Question: I am having some problems with Internet Explorer. I have a 'Window' with one 'Fieldset' containing a few 'Components' - all ExtJS elements.
The window is resizable and I the scrollbars to appear when the user resizes the window to a size smaller than the size required to show its contents.
This works fine in FireFox 3.6.x, but when using IE7 or IE8 I get the following result:

The code used to generate the above result is:
'''
<!DOCTYPE HTML PUBLIC "-//W3C//DTD HTML 4.01//EN" "http://www.w3.org/TR/html4/strict.dtd">
<html>
<head>
<meta http-equiv="Content-Type" content="text/html; charset=iso-8859-1">
<title>Online example</title>
<link rel="stylesheet" type="text/css" href="http://dev.sencha.com/deploy/dev/resources/css/ext-all.css" />
<script type="text/javascript" src="http://dev.sencha.com/deploy/dev/adapter/ext/ext-base.js"></script>
<script type="text/javascript" src="http://dev.sencha.com/deploy/dev/ext-all.js"></script>
</head>
<body>
<script type="text/javascript">
Ext.onReady(function(){
MyWindow = Ext.extend(Ext.Window, {
resizable: true,
closable: true,
width: 400,
closeAction: 'hide',
title: 'Window',
autoScroll: true,
layout: 'fit',
initComponent: function () {
var config = {
items:
[
{
xtype: 'fieldset',
title: 'Fieldset',
layout: 'form',
items:
[
{
xtype: 'numberfield',
fieldLabel: 'Label'
}, {
xtype: 'checkbox',
fieldLabel: 'Label',
checked: true
}, {
xtype: 'checkbox',
fieldLabel: 'Label',
checked: true
}, {
xtype: 'checkbox',
fieldLabel: 'Label',
checked: true
}
]
}
]
}
Ext.apply(this, config);
// Config object has already been applied to 'this' so properties can
// be overriden here or new properties (e.g. items, tools, buttons)
// can be added, eg:
// Call parent (required)
MyWindow.superclass.initComponent.apply(this, arguments);
}
});
AWindow = new MyWindow();
AWindow.show();
});
</script>
</body>
</html>
'''
I know that this question is very similar to a <URL> of mine, but I hope this time I'm more clear in what I am asking for. - And it relates to both IE7 and IE8.
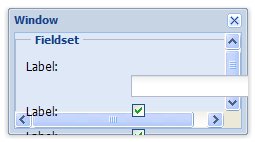
Answer: I discovered that when giving the window:
'''
bodyStyle: 'position:relative;'
'''
the stays inside the window. Why this is needed I don't know, neither how to set this attribute a more way.
If you have any comments, I welcome them in hope of enlightment :)